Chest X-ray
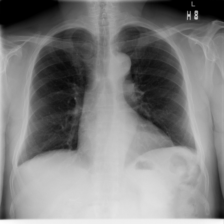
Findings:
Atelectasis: positive
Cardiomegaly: negative
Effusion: positive
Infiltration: negative
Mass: negative
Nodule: negative
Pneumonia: negative
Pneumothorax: negative
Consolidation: negative
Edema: negative
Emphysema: negative
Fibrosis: negative
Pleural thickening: negative
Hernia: negative